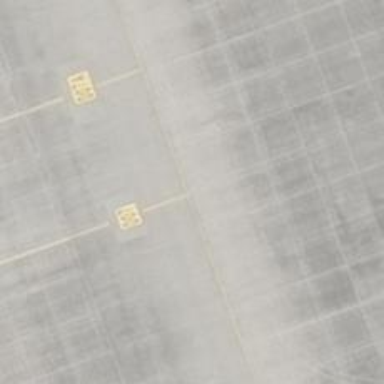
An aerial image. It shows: Parking position at the airport with concrete surface.